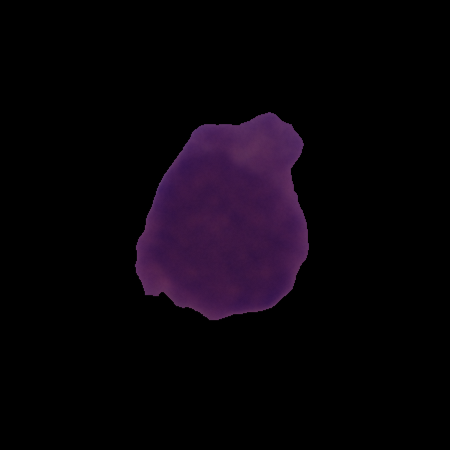
Label: healthy